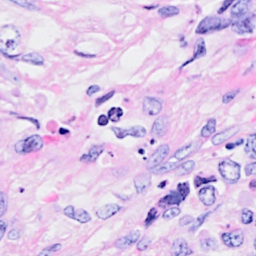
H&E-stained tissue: Breast